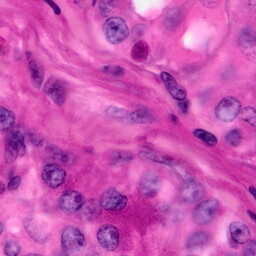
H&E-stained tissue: Pancreatic